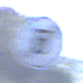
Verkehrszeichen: EndeGeschwindigkeit5
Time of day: MorningAfternoon
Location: Outdoor (Nature)
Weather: Clear
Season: NotSpecified
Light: Natural